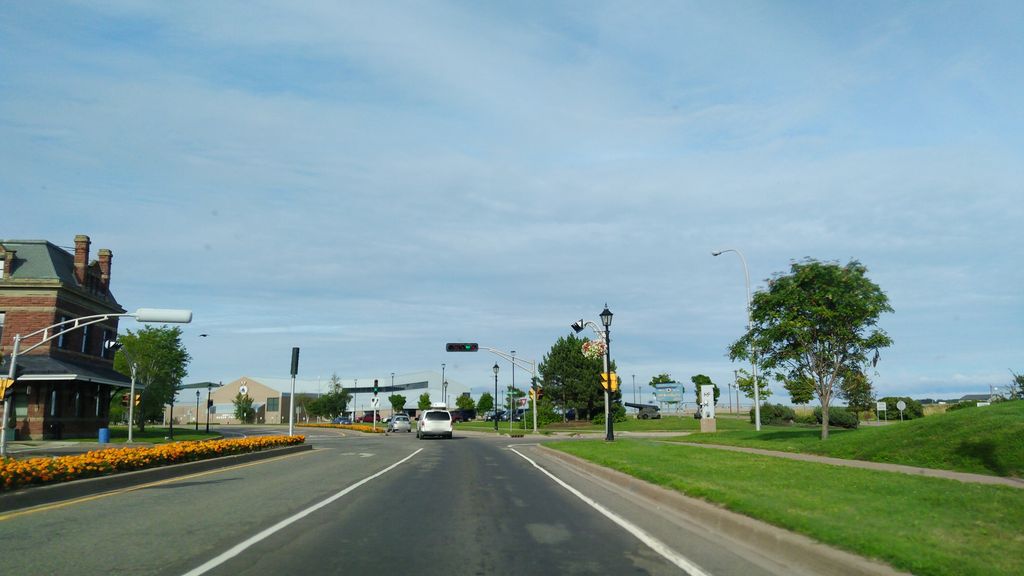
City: charlottetown